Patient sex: M
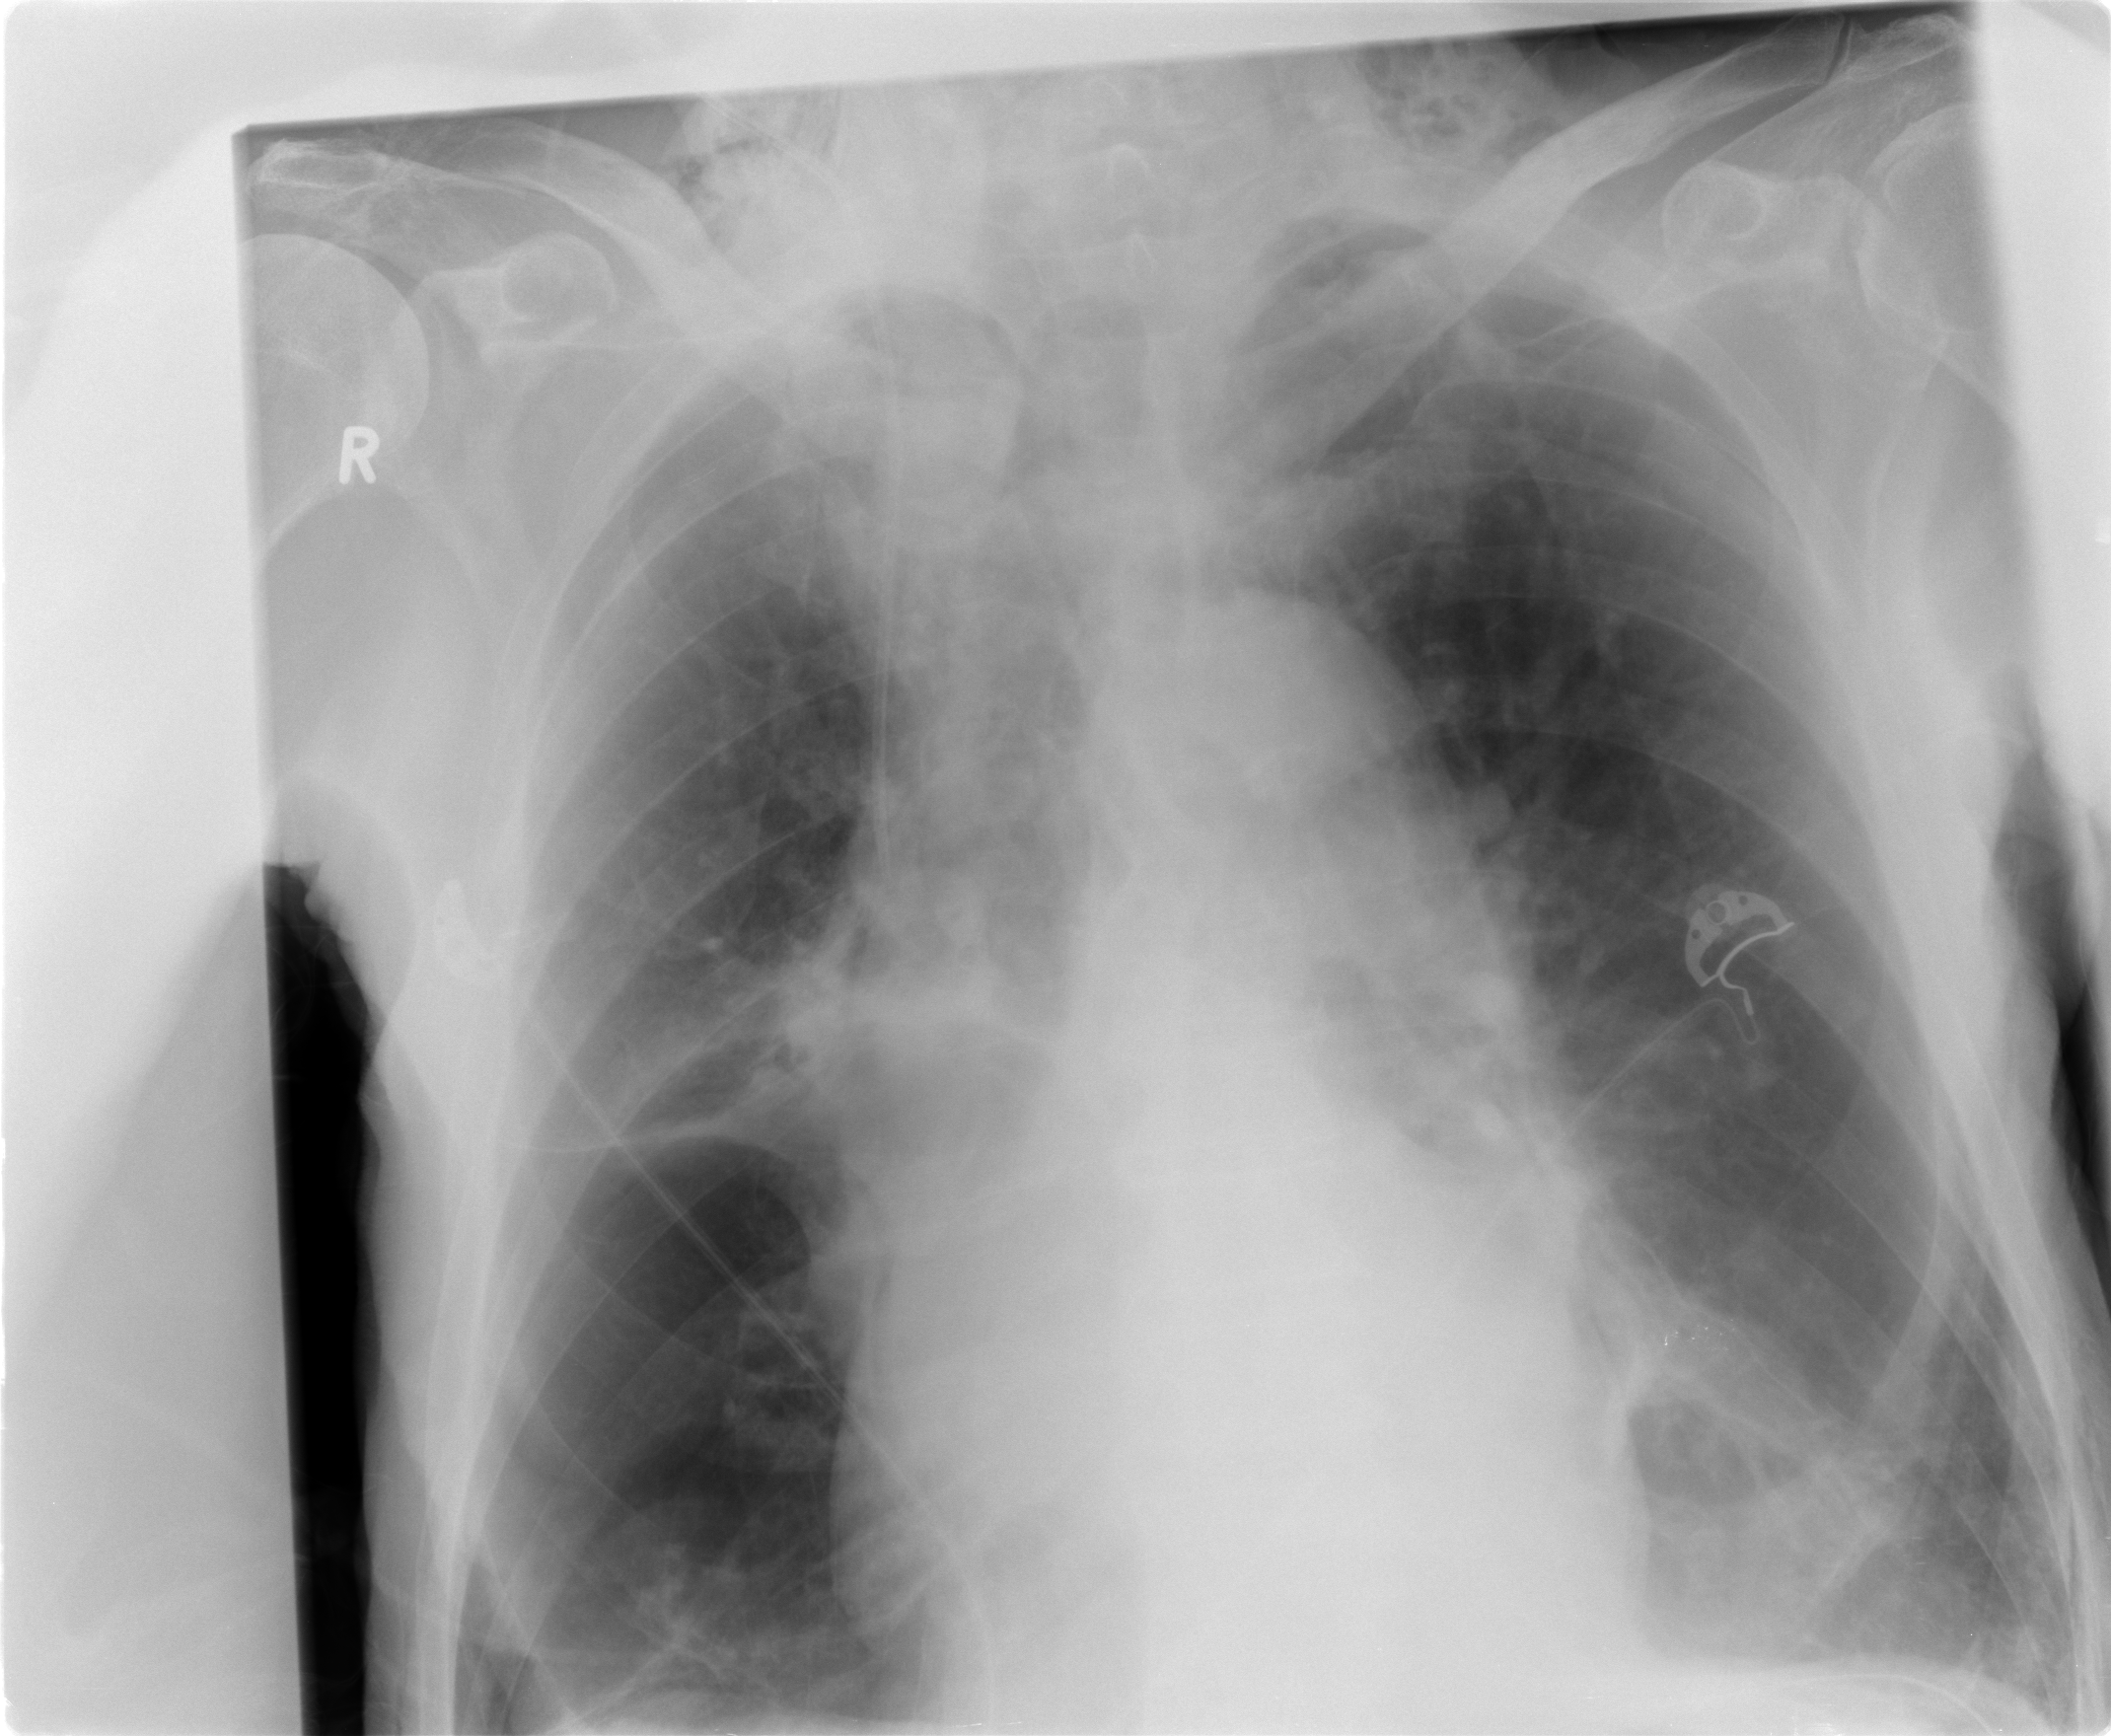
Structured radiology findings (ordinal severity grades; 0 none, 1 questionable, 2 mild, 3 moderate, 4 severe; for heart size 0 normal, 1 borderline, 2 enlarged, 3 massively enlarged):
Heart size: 1
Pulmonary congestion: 0
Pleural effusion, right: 0
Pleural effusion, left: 1
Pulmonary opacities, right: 0
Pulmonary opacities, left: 0
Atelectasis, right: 2
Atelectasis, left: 2